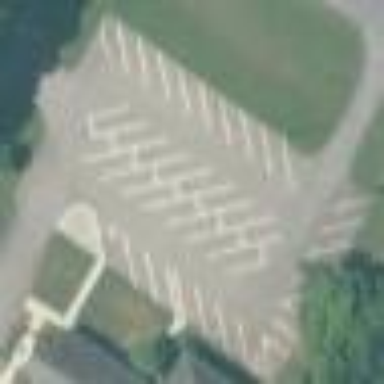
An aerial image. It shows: Parking area.